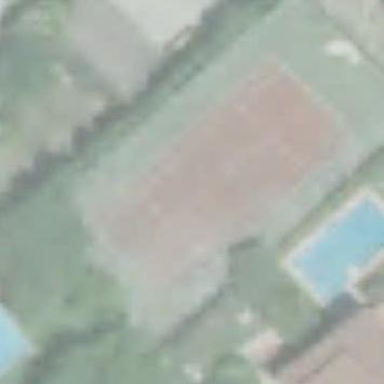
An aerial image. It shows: Tennis court on pitch designated for leisure land.